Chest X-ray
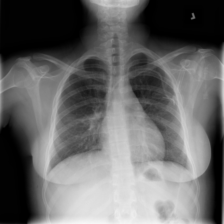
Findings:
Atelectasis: negative
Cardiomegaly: negative
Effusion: negative
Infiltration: negative
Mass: negative
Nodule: negative
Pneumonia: negative
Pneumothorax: negative
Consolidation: negative
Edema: negative
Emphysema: negative
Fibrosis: negative
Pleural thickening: negative
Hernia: negative